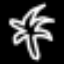
Label: palm tree